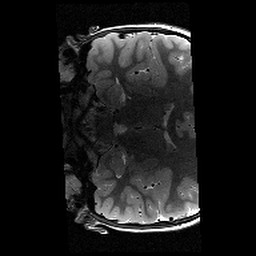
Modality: T2w
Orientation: coronal
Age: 9
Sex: female
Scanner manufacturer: siemens
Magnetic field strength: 3 T
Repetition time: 9.23 s
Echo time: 0.067 s